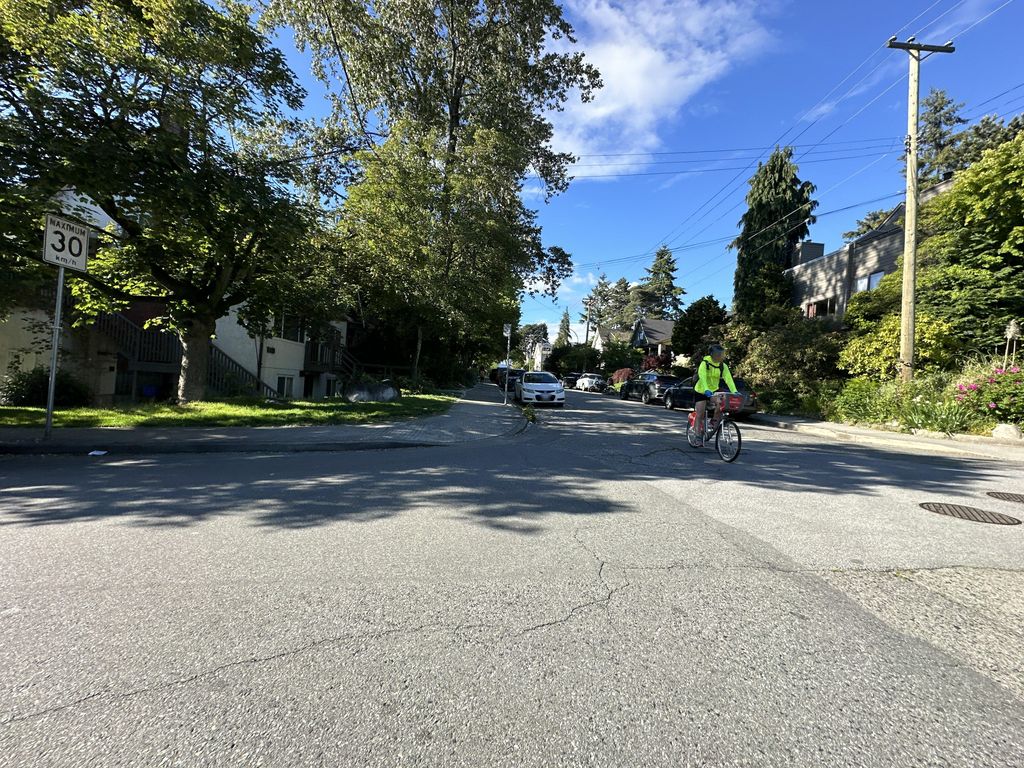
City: vancouver